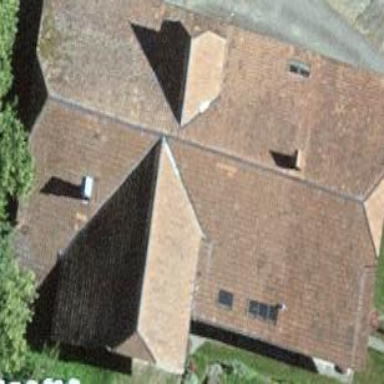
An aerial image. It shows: Farm building.